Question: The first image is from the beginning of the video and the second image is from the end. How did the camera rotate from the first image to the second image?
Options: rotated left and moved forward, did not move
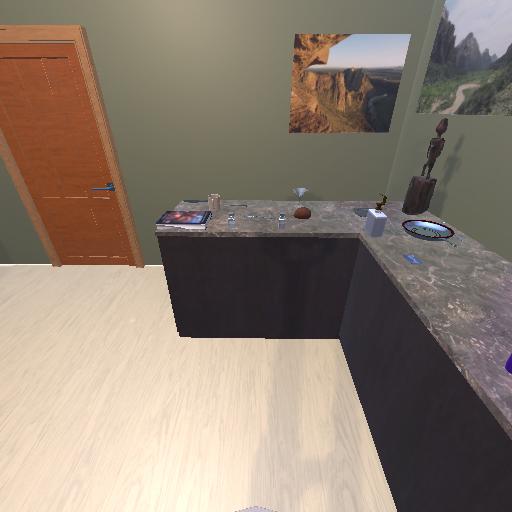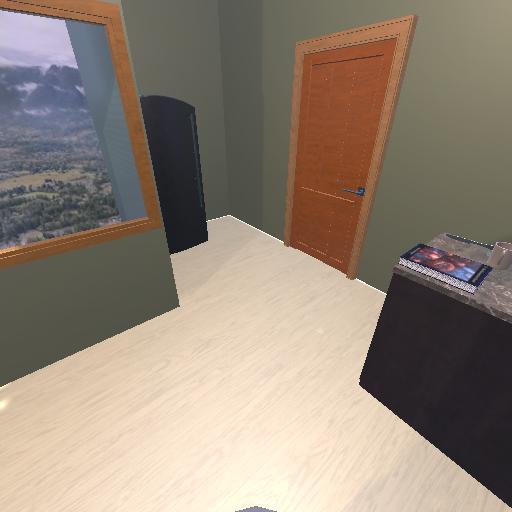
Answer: rotated left and moved forward